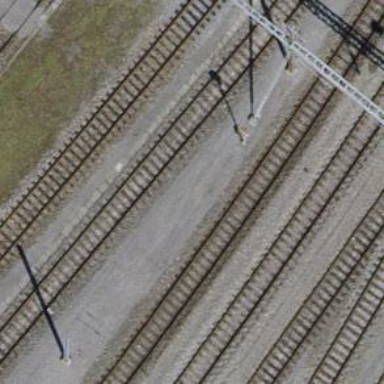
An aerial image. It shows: Single railway track with electrification through contact line.